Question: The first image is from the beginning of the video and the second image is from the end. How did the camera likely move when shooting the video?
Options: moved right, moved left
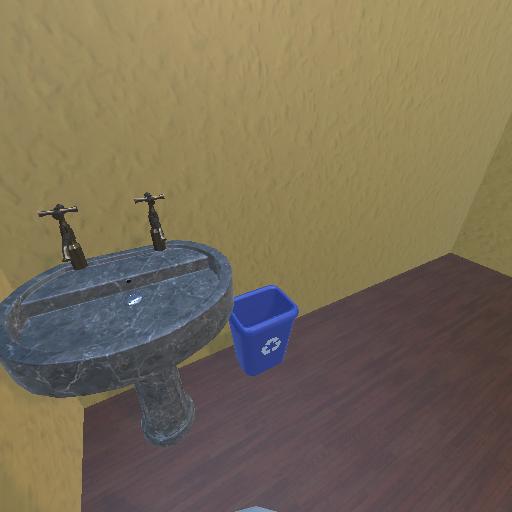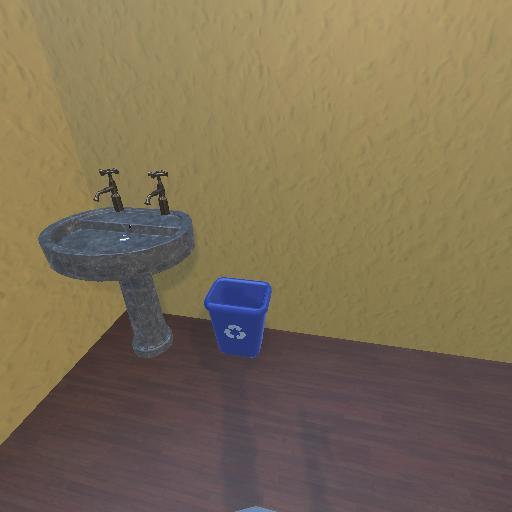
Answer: moved right